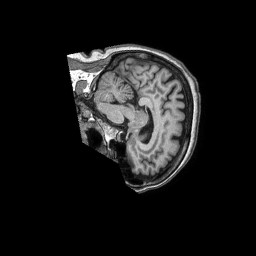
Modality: T1w
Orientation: sagittal
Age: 69
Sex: female
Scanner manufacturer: philips
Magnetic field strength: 1.5 T
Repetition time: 0.00708 s
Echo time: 0.00321 s